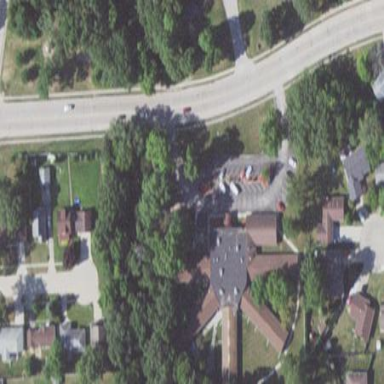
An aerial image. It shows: Nursing home building.